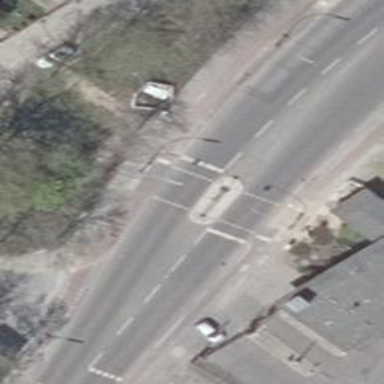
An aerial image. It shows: Road with traffic signals.